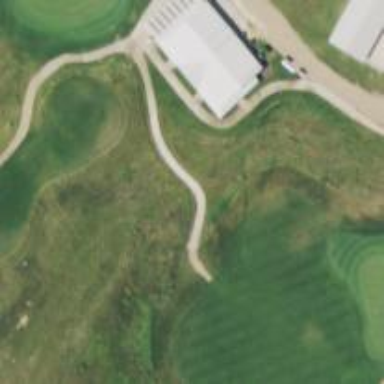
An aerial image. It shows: Pathway for golfing.